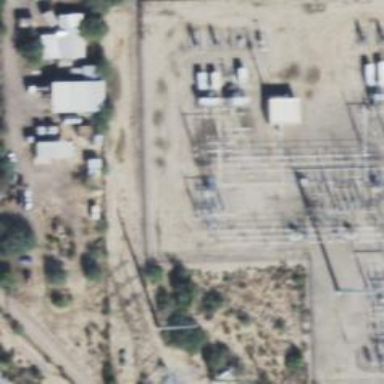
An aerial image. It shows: Switch for power supply.